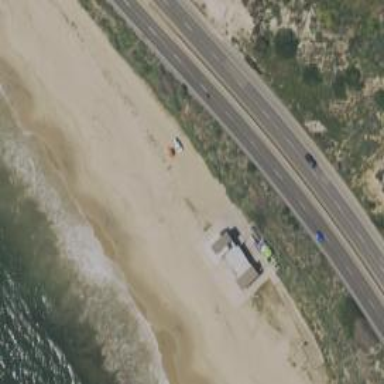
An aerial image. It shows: Lifeguard base for emergency situations.